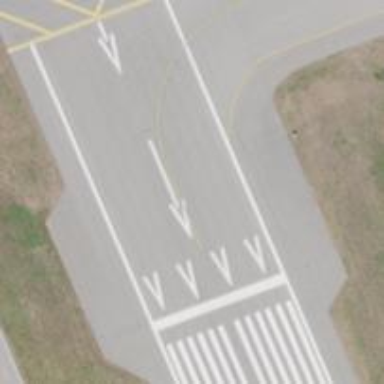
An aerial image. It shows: Asphalt taxiway in the airport.